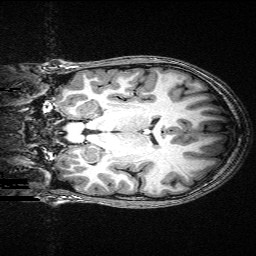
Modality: T1w
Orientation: coronal
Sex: male
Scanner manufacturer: siemens
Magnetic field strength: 3 T
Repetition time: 2.3 s
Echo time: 0.00336 s